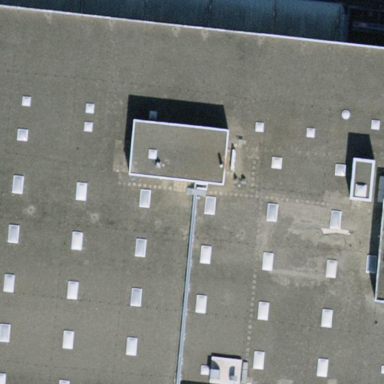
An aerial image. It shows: Industrial building.